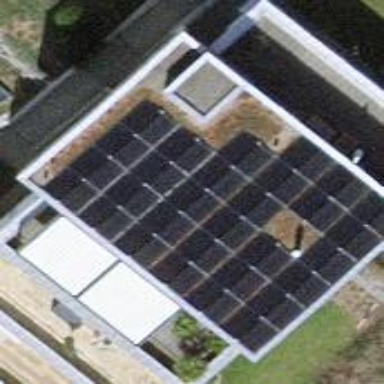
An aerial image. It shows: Solar power generator using photovoltaic panels.